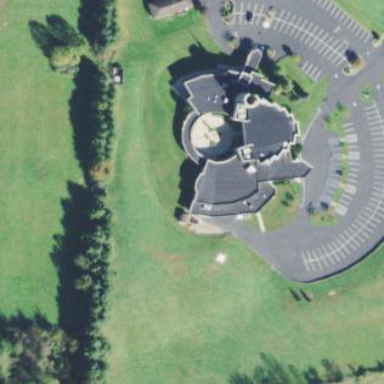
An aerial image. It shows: Beautiful church building.